Question: In my web application i need a simple functionality. i have a URL Link, there is a facebook button and user is prompted to share the url to his/her wall.
the similar shown in the picture
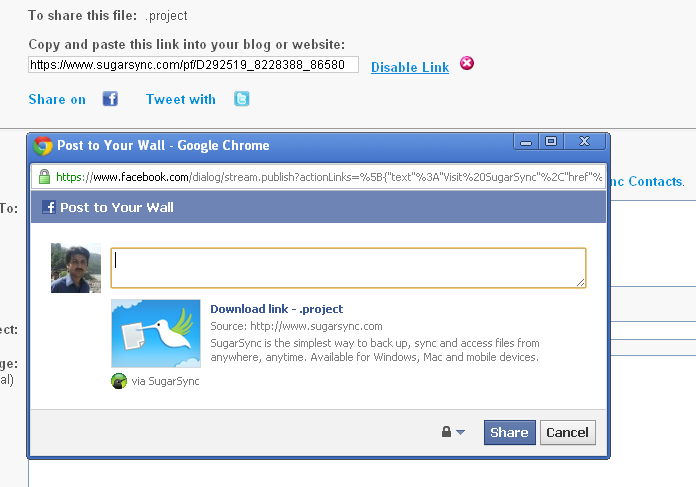
Answer: Just use window.open or such with the following format URL:
<URL>
Shai.